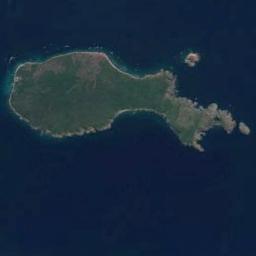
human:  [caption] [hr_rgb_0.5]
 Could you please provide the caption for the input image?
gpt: The island with dense vegetation is surrounded by deep blue waters .

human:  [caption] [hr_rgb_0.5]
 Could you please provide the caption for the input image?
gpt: There are many islands of different sizes .

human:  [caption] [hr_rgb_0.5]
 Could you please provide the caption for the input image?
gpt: There are many trees on the island .

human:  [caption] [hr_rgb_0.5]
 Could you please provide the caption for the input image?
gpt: The irregularly shaped green island is surrounded by blue sea water, And the islands are green and yellow-brown .

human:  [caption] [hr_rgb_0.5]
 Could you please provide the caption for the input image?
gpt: The green island is on a blue sea .